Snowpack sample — Buffalo Mountain, Silverthorne, Colorado, USA (2/22/26, 2:02 PM MST)
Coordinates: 39.622, -106.113
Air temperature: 33 °F
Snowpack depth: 63 cm
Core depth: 50 cm
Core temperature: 28.4 °F
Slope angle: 11°, slope face: 116°
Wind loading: low
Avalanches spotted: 0
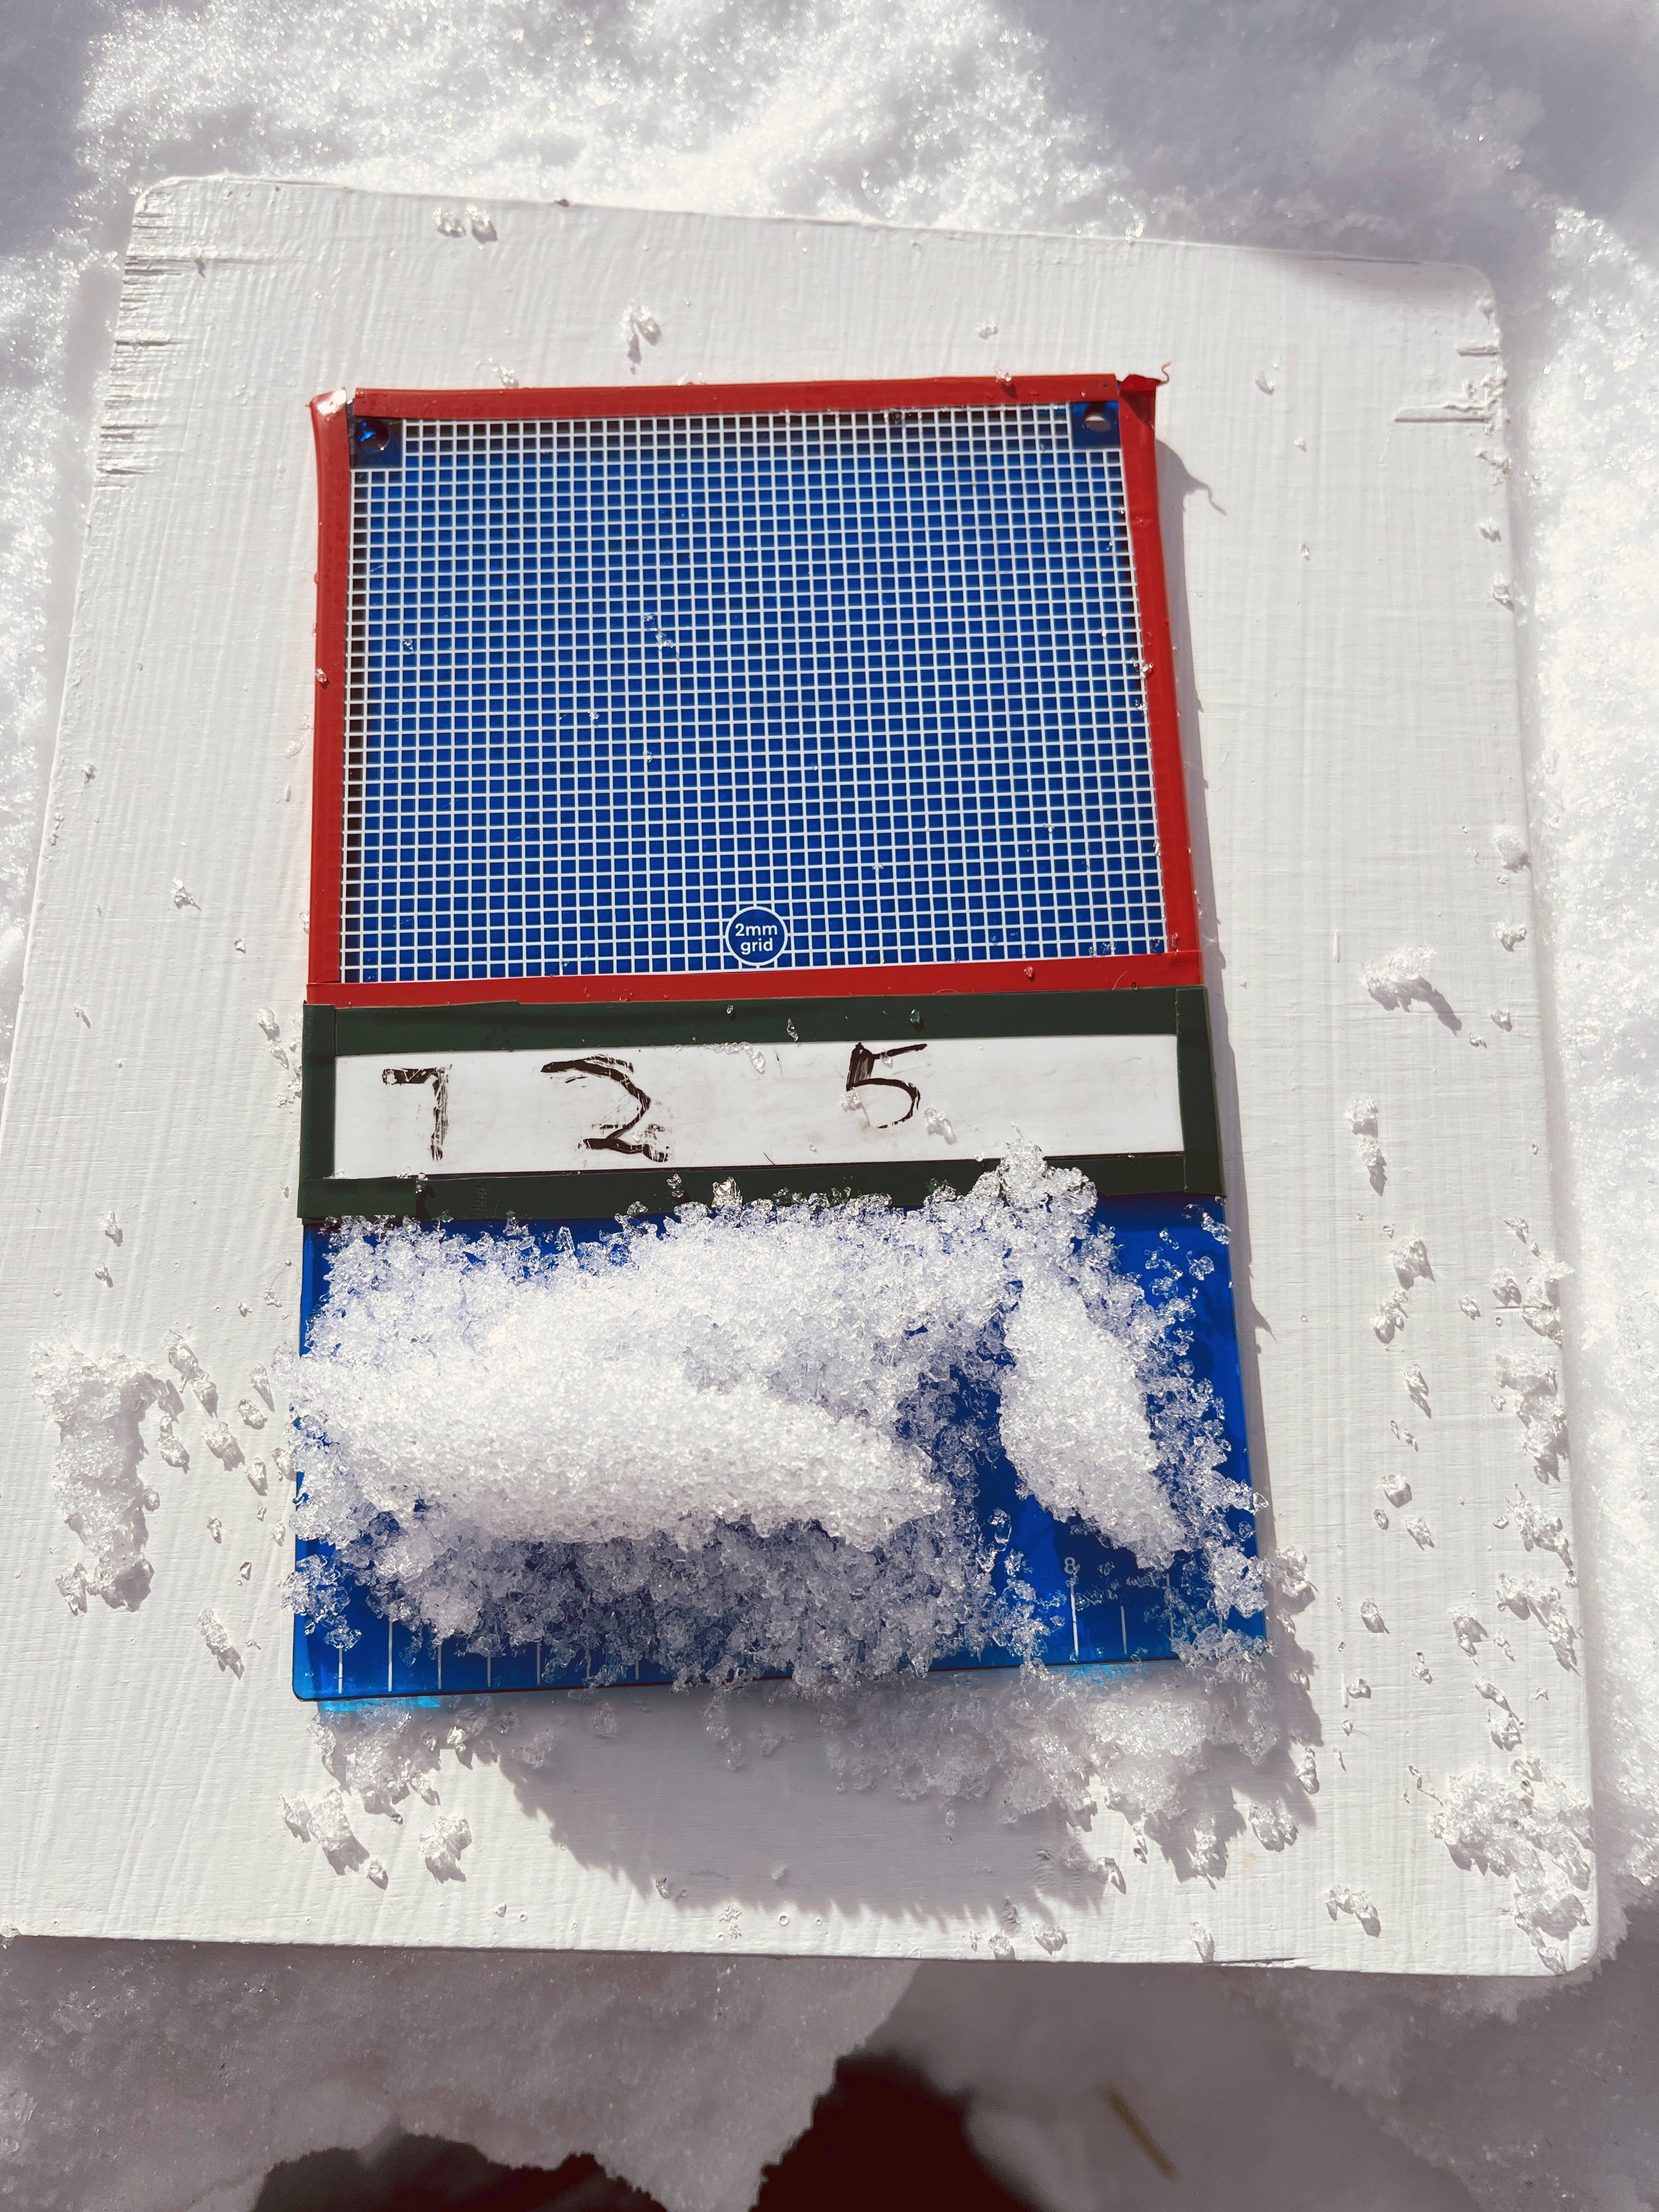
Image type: crystal_card
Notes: In a firebreak similar to site 1, minimal wind loading with no spotted avalanches (not many faces in view though)